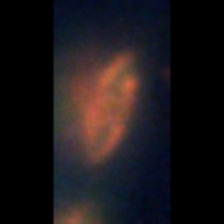
Taxon: Pennate
Group: Diatoms